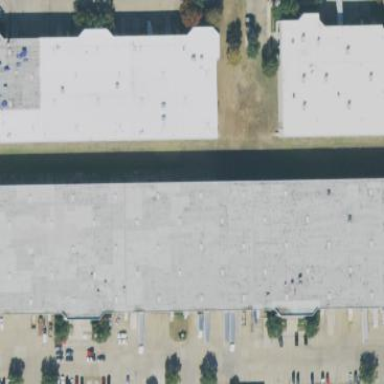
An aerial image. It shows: Warehouse.